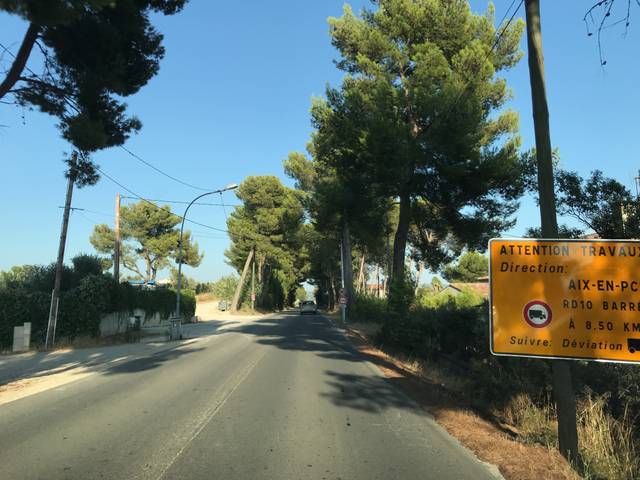
Region: France
Coordinates: 43.551, 5.214